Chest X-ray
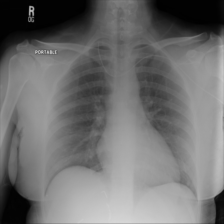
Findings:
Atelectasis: negative
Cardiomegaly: negative
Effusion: negative
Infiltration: negative
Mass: negative
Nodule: negative
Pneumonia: negative
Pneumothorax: negative
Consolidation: negative
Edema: negative
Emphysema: negative
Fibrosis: negative
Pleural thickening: negative
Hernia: negative